Question: See below for screenshot.
Is there some system (stock) "section" widget where I can set the sub-widgets and the title, and Android will set up everything else (the fact title is in bold, with extra color in background) or this is custom made, like for example, by putting TextBoxes in navy, periodically, as logically section after section dictates?

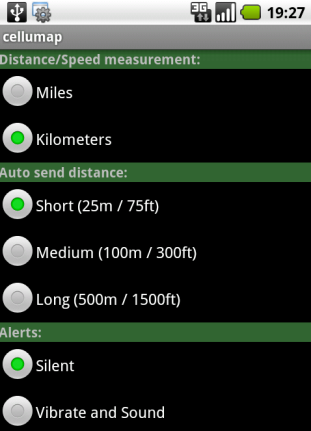
Answer: These are subclasses of 'PreferencesActivity', which provides those sub-headings.